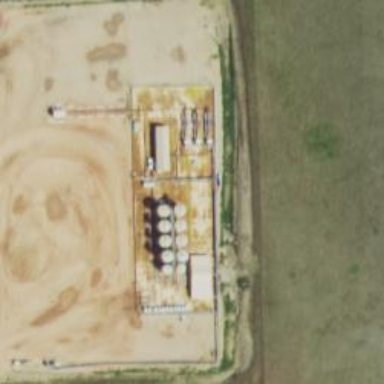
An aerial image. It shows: Storage tank that is man-made.